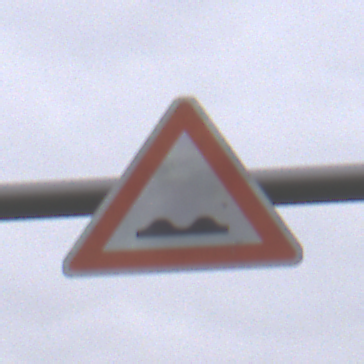
Verkehrszeichen: UnebeneFahrbahn
Umgebung: Outdoor, Suburban
Tageszeit: Midday
Wetter: Overcast
Licht: Natural
Jahreszeit: NotSpecified
Kontrast: LowContrast